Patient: sex F, age 22
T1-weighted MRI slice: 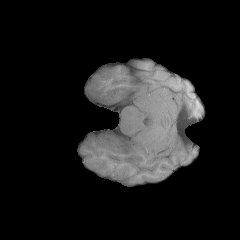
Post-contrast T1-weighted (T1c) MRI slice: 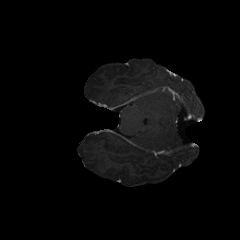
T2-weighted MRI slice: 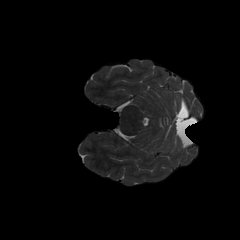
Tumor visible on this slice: no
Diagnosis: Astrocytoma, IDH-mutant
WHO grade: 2